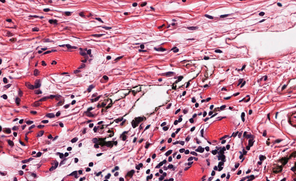
Tumor epithelial tissue: no
Tumor-associated stroma tissue: yes
Normal tissue: no